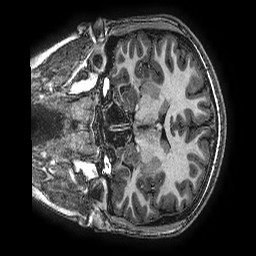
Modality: T1w
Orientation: coronal
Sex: female
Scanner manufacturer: ge
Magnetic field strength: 3 T
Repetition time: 0.00766 s
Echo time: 0.003476 s